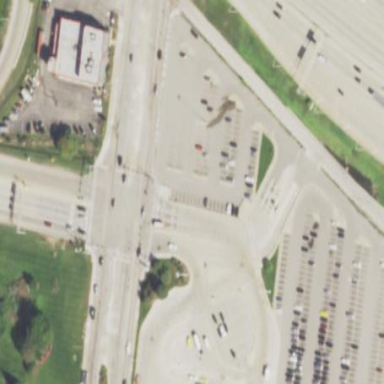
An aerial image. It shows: Parking area with park and ride facility.